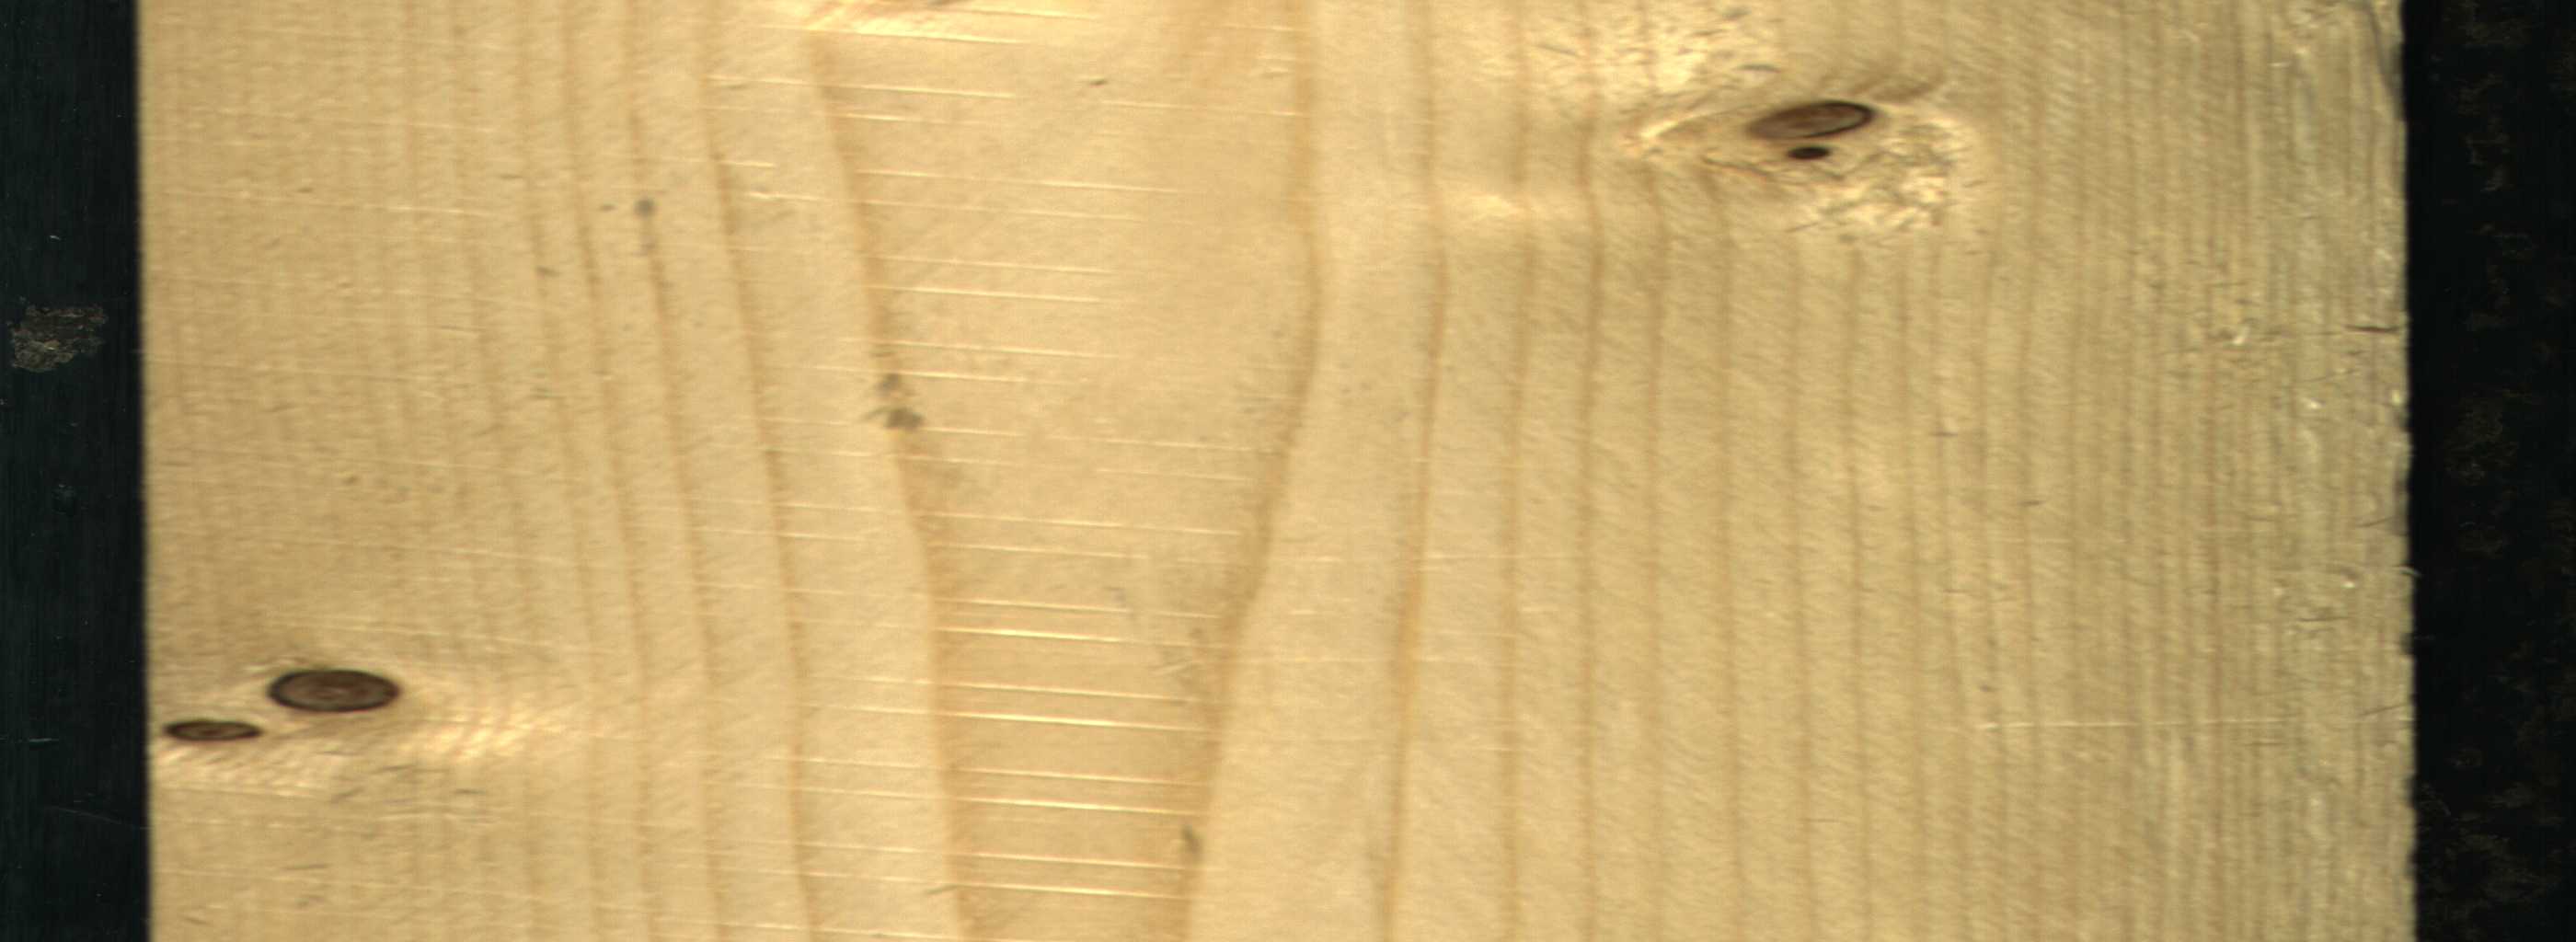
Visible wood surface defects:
Dead_Knot
Dead_Knot
Dead_Knot